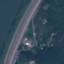
Land use / land cover class: River